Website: apple
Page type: billing-address
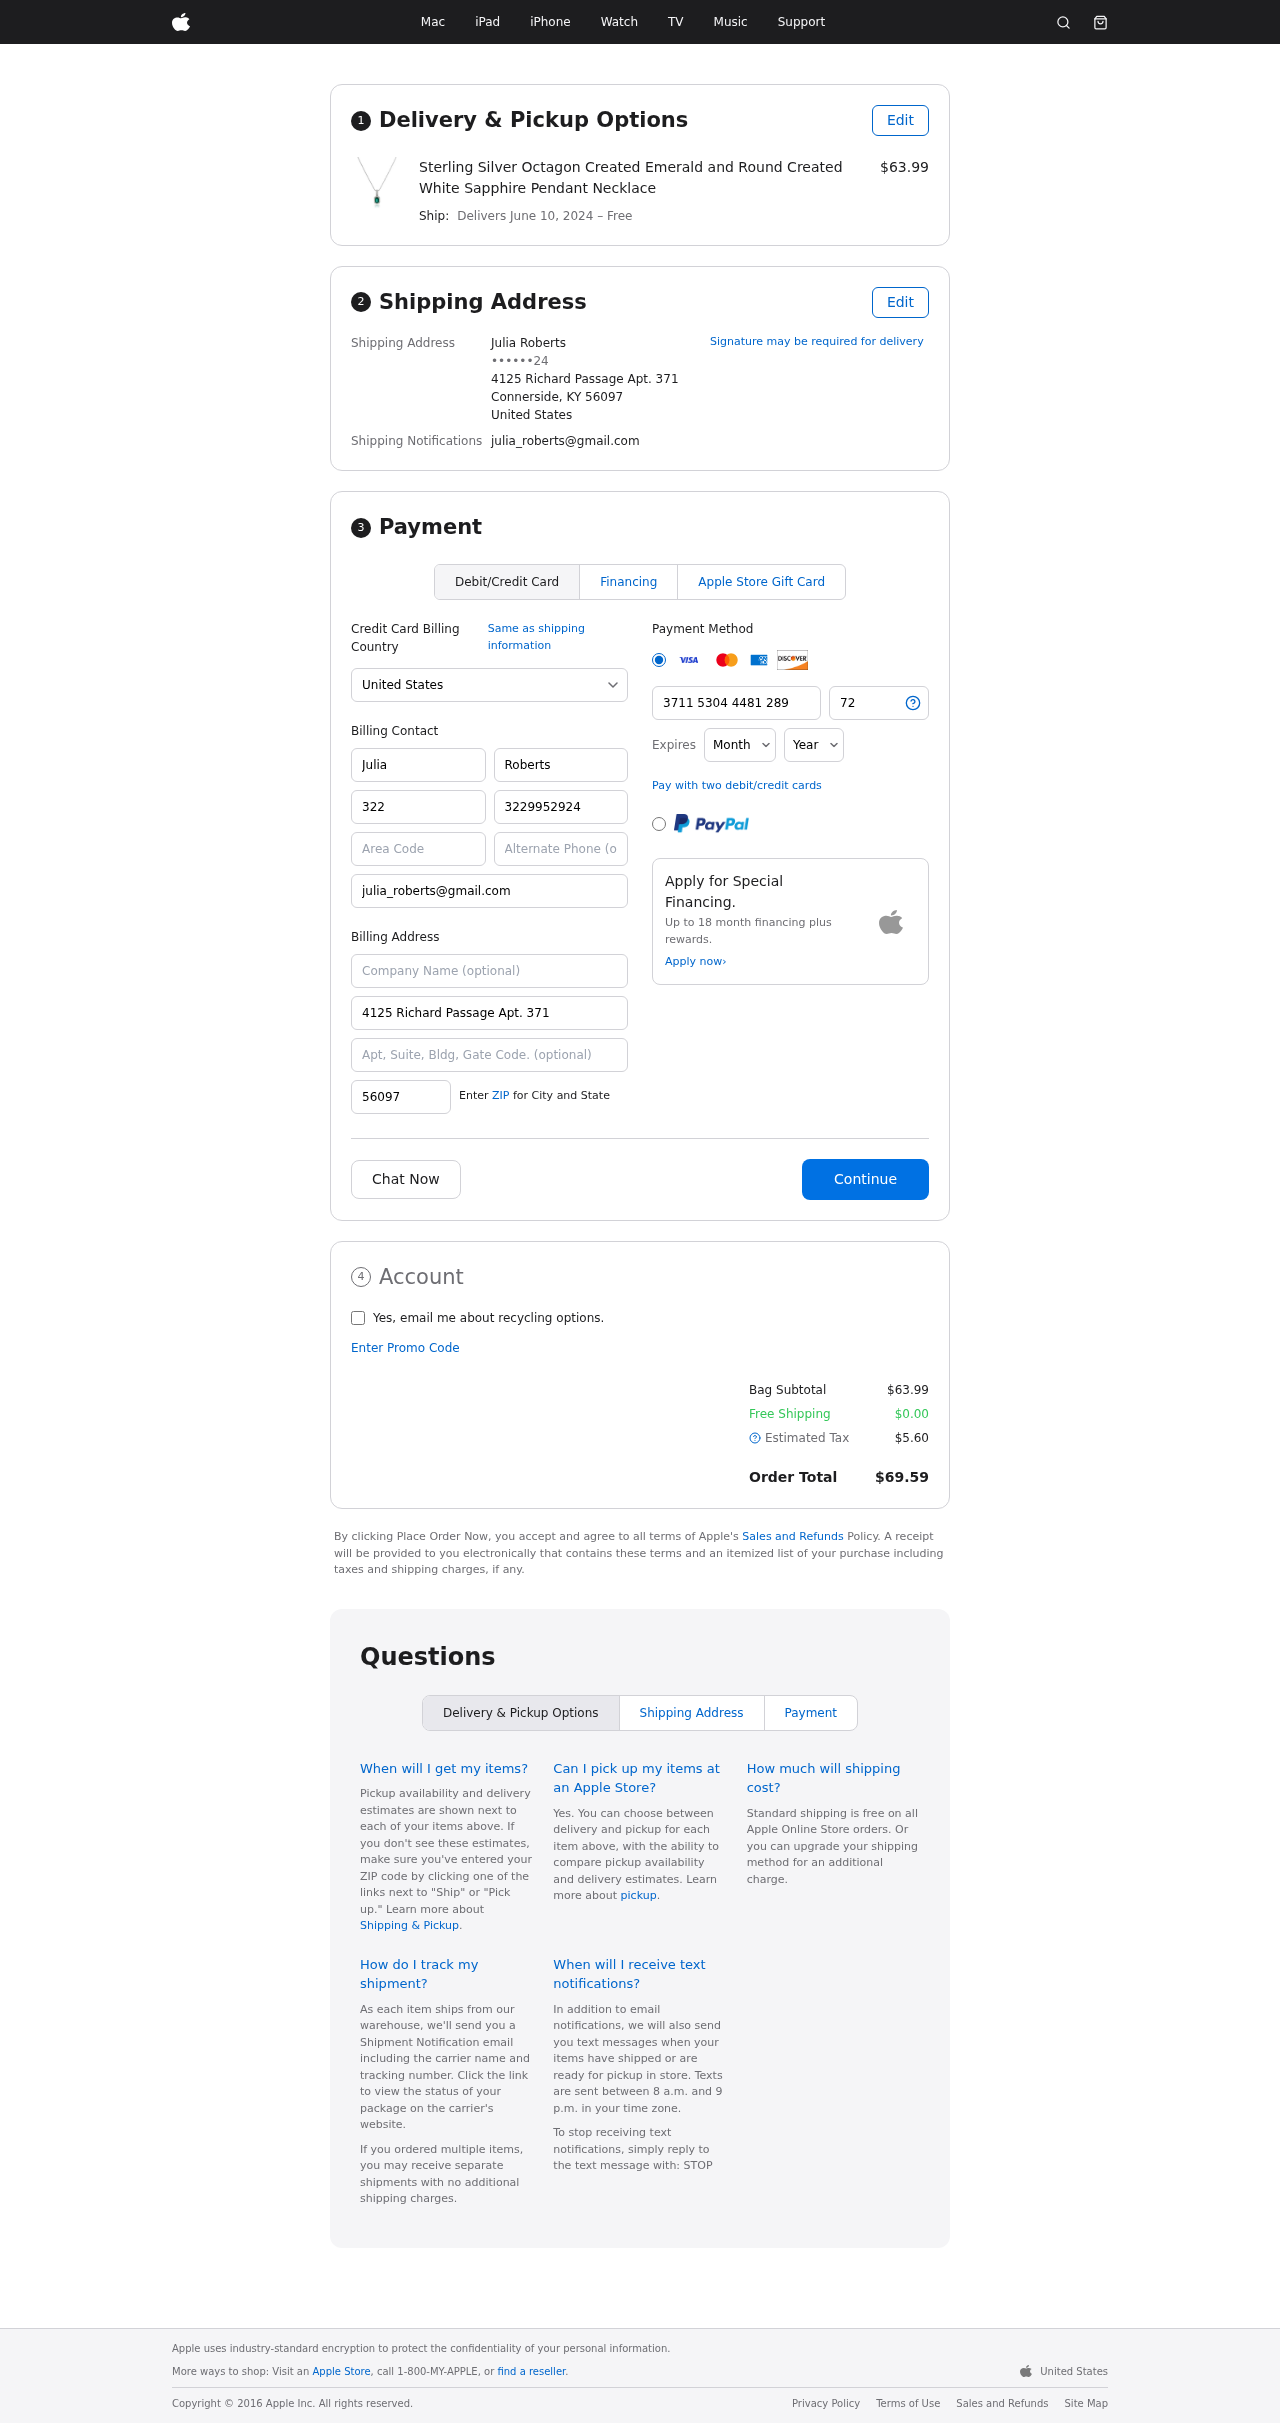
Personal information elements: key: PII_CARD_CVV
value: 7250
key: PII_CARD_EXPIRY_MONTH
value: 07
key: PII_CARD_EXPIRY_YEAR
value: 30
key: PII_CARD_NUMBER
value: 3711 5304 4481 289
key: PII_CITY_STATE_ZIP
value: Connerside, KY 56097
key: PII_COUNTRY
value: United States
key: PII_EMAIL
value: julia_roberts@gmail.com
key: PII_FULLNAME
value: Julia Roberts
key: PII_STREET
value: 4125 Richard Passage Apt. 371
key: PII_DOB_DAY
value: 24
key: PII_DOB_DAY_NUMERIC
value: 24
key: PII_BILLING_FIRSTNAME
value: Julia
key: PII_BILLING_LASTNAME
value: Roberts
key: PII_BILLING_PHONE_AREA
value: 322
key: PII_BILLING_PHONE
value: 3229952924
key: PII_BILLING_EMAIL
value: julia_roberts@gmail.com
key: PII_BILLING_STREET
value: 4125 Richard Passage Apt. 371
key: PII_BILLING_POSTCODE
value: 56097
Product elements: key: PRODUCT1_NAME
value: Sterling Silver Octagon Created Emerald and Round Created White Sapphire Pendant Necklace
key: PRODUCT1_PRICE
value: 63.99
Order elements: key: ORDER_DELIVERY_DATE
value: June 10, 2024
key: ORDER_SUBTOTAL
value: $63.99
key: ORDER_SHIPPING_COST
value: $0.00
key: ORDER_TAX
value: $5.60
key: ORDER_TOTAL
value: $69.59